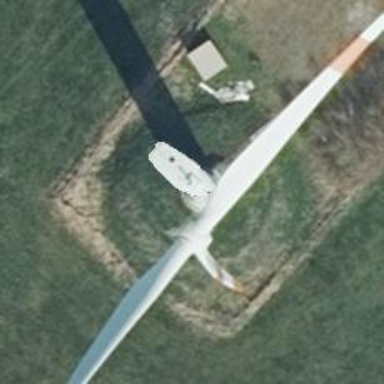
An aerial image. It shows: Wind generator in the form of horizontal axis wind turbine.